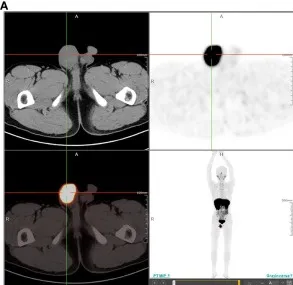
(A) Ga68 DOTATATE PET-CT showing a mass in the right scrotum, with a SUVmax value of 26.7 and a size of 38 x 47 mm. The DOTATATE uptake of the mass is significantly increased.
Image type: radiology (ct)